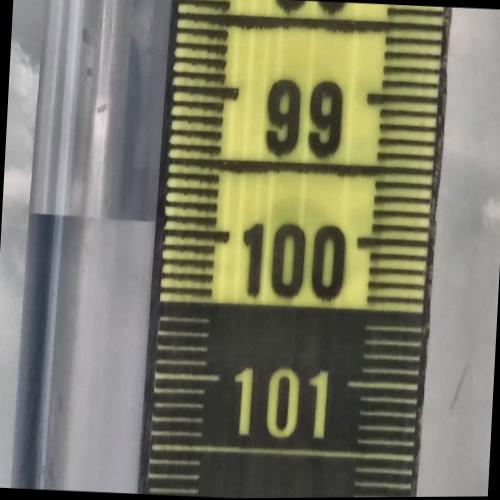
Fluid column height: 99.9 cm